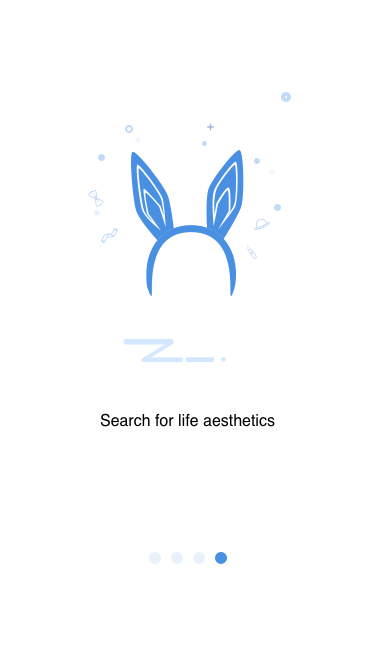
Text in this UI design:
Search for life aesthetics